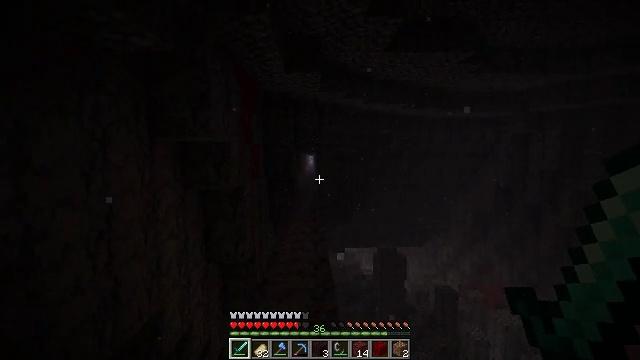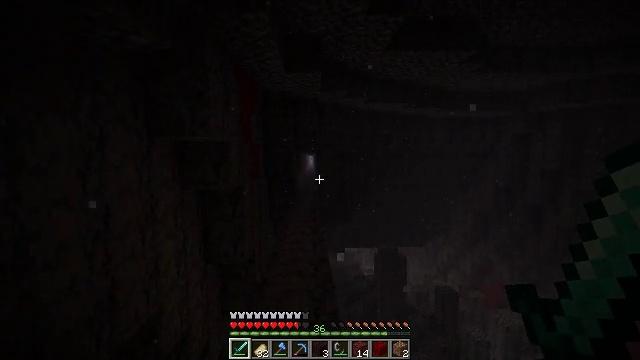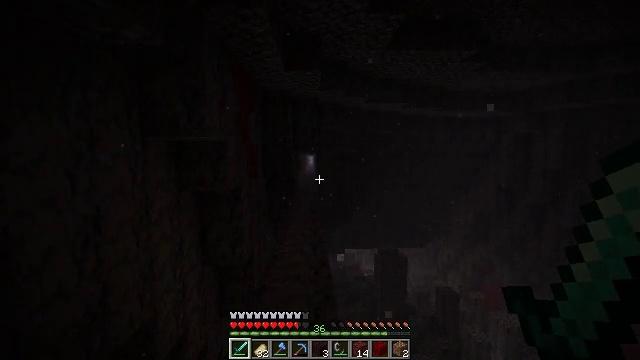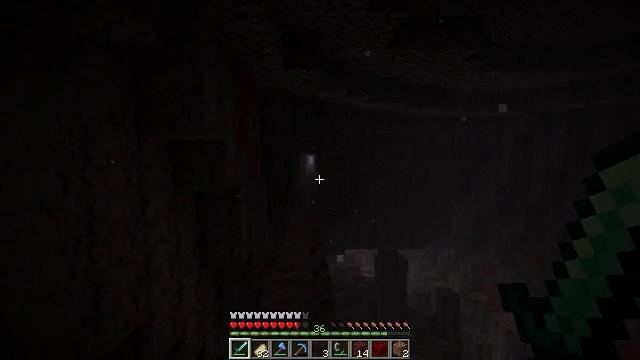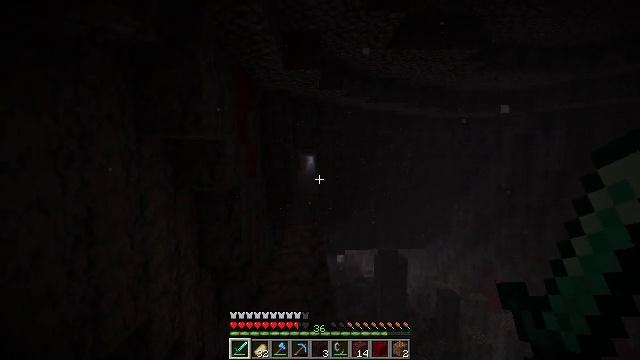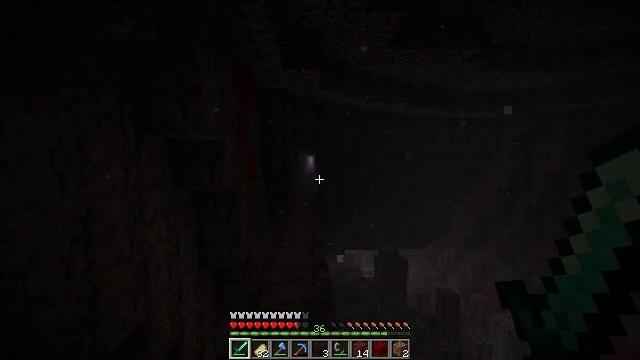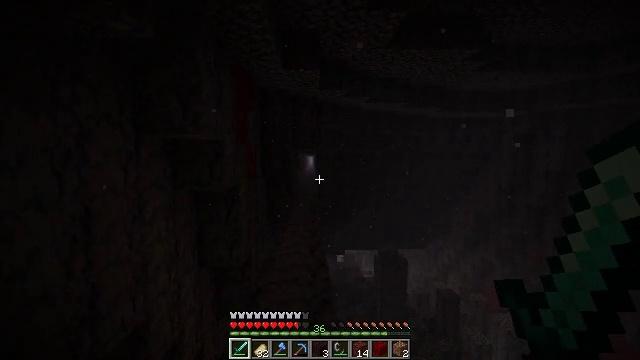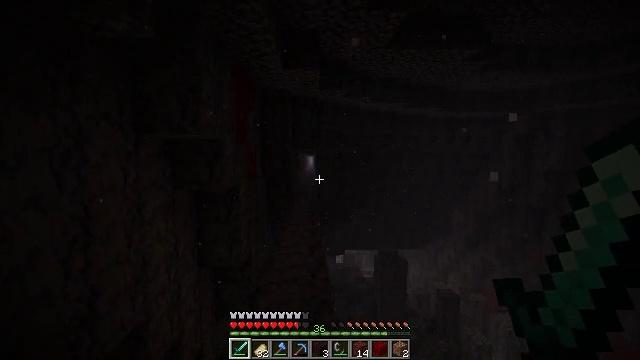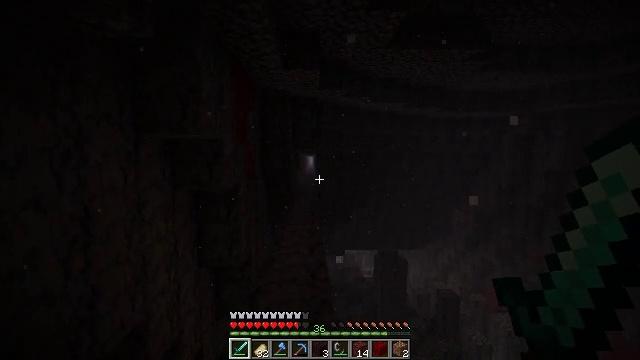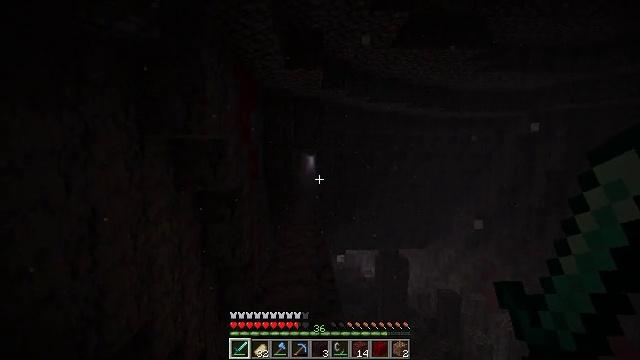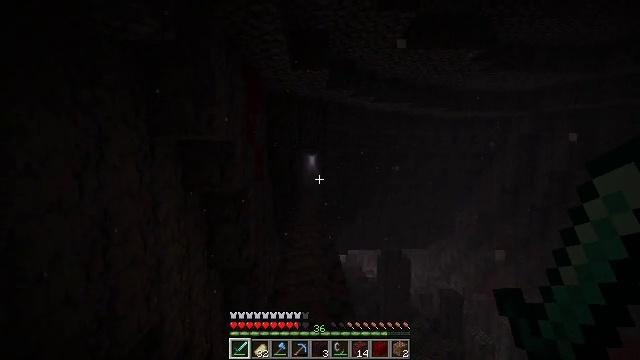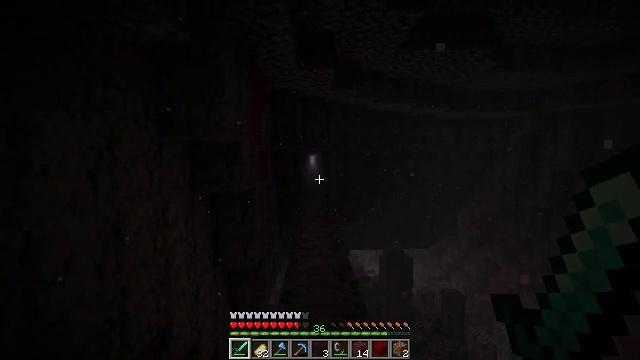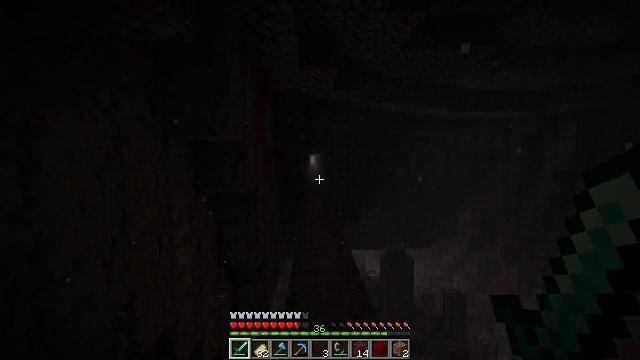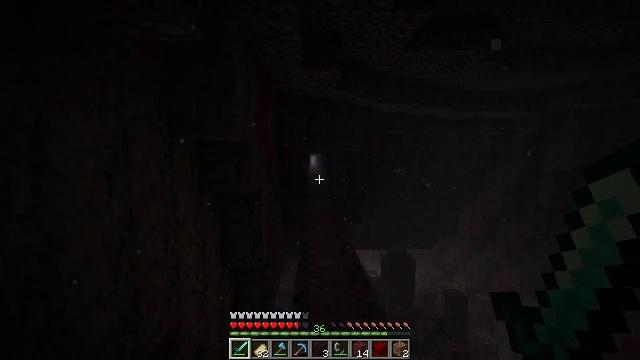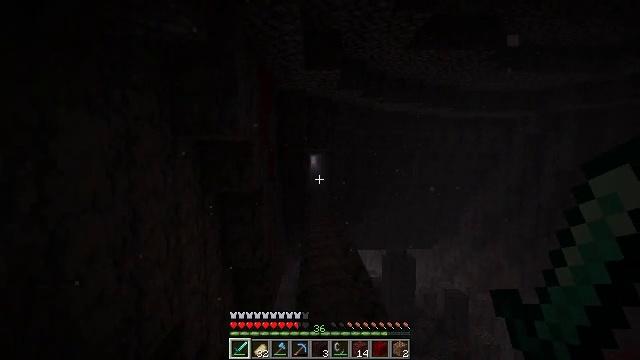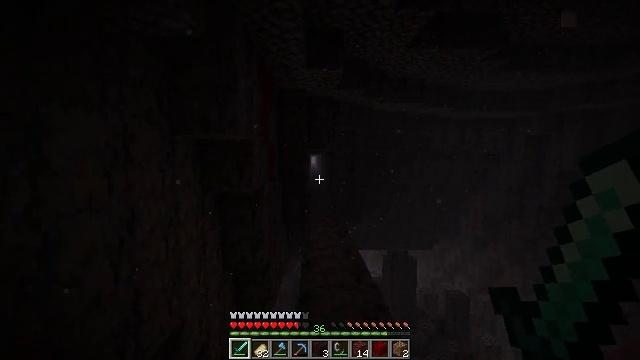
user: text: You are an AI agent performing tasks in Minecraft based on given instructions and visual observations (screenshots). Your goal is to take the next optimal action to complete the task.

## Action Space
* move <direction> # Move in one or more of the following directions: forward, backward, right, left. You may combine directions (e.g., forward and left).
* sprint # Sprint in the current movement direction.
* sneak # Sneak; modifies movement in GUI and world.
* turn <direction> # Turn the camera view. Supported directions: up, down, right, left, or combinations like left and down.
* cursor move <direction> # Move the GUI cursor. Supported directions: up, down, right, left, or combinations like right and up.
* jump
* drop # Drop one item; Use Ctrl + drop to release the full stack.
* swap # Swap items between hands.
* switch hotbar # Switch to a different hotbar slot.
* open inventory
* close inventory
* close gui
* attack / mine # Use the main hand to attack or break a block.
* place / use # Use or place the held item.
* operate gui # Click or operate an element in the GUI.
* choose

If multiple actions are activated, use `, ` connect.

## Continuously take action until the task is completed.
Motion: motion action
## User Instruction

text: Create a brewing stand in the crafting table.
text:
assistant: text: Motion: no_op
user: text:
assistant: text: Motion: no_op
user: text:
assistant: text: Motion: no_op
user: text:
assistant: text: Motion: no_op
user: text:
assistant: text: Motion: no_op
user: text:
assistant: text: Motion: no_op
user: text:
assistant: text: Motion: no_op
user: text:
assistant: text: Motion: no_op
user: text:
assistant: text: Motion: move left
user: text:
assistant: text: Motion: move left
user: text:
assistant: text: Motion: move left
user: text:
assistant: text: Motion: no_op
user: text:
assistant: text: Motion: no_op
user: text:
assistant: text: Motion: no_op
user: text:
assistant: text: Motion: move forward
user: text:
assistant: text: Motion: move forward
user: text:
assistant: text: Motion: move forward
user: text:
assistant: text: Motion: move forward
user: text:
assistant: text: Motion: move forward
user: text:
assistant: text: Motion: move forward
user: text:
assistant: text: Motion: move forward
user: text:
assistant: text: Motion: move forward
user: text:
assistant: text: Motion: move forward, sprint
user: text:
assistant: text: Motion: move forward, sprint
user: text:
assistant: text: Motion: move forward, sprint
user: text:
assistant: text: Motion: move forward
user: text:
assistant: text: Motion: move forward
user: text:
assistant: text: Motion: move forward
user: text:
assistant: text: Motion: move forward and move right
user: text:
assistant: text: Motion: move forward and move right